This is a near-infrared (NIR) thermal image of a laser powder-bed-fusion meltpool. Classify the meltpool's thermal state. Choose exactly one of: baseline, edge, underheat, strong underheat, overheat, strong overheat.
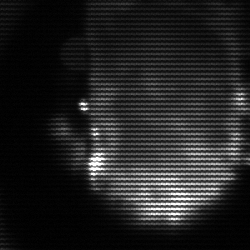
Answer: baseline